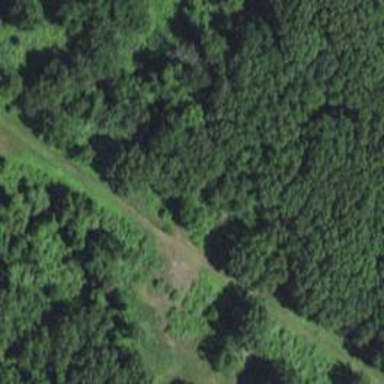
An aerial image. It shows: Footway that also serves as cross-country ski trail.